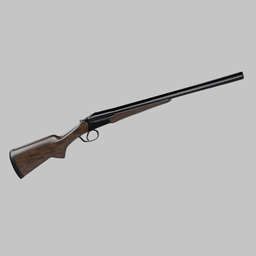
Label: tools